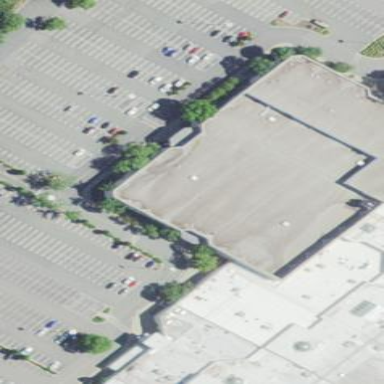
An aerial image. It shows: Department store.